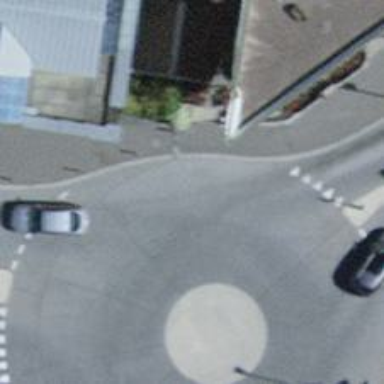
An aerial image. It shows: Asphalt road in residential area leading to roundabout.